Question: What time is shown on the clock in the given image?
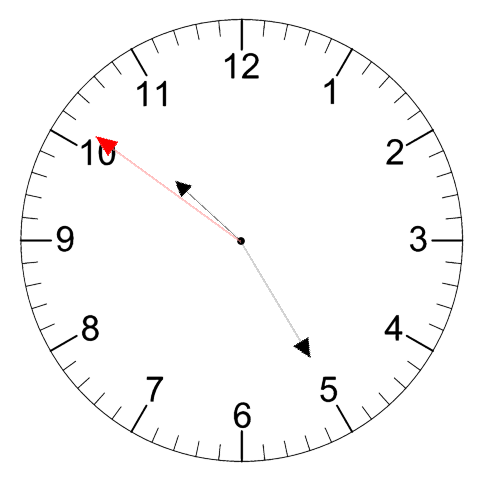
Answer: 10:24:51